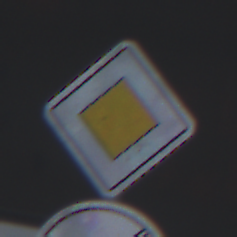
Verkehrszeichen: Vorfahrtsstrasse
Zusatzzeichen unten: EndeGeschwindigkeit70
Umgebung: Outdoor, Suburban
Tageszeit: MorningAfternoon
Wetter: Overcast
Licht: Natural
Jahreszeit: NotSpecified
Kontrast: LowContrast